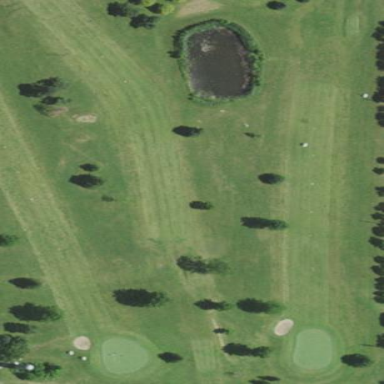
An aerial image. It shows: Golf fairway surrounded by grass.